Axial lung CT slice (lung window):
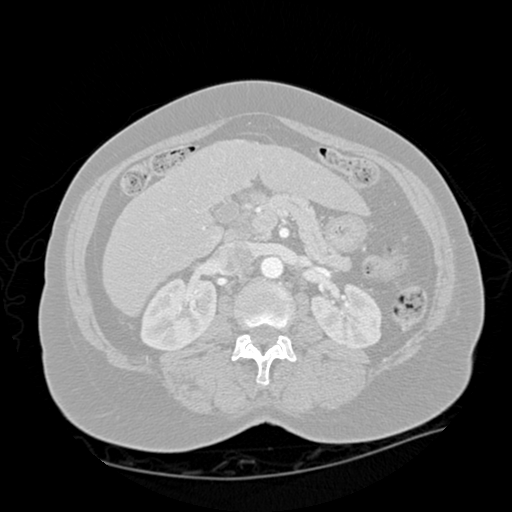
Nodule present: no